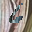
Label: 6